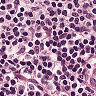
Metastatic tissue present: no